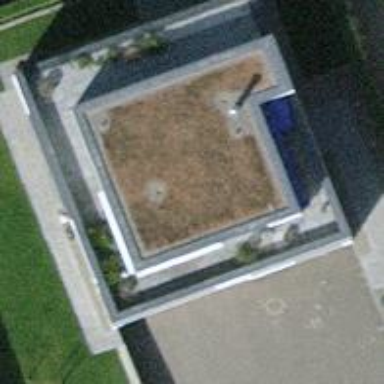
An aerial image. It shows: Detached building.